Question: How to create a fill effect? I have an irregular closed shape created using:
'''
glBindFramebufferOES(GL_FRAMEBUFFER_OES, viewFramebuffer);
(.......)
glVertexPointer(2, GL_FLOAT, 0, vertexBuffer);
glDrawArrays(GL_POINTS, 0, vertexCount);
(.......)
glBindRenderbufferOES(GL_RENDERBUFFER_OES, viewRenderbuffer);
'''
Now I would like to have an "fill/paint bucket" effect like in photoshop. The background inside the shape is white (for example) and by clicking inside the shape I want to change the color to red or green.
Can somebody give me some hints, please.

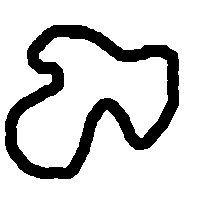
Answer: So you render a set of points and want OpenGL to "magically" fill the enclosed region. That's not possible. OpenGL doesn't realize that these points enclose some region. You don't even draw a line strip, it's just a set of points. Even a human has to put in a reasonable effort of thinking to see that the points "enclose" a region, let aside a computer, or just a simple interface for drawing points, lines and triangles onto the screen.
Instead of drawing points, just draw a polygon (use 'GL_POLYGON' or 'GL_TRIANGLE_FAN' instead of 'GL_POINTS'). But if the enclosed region is non-convex that won't work in all cases. What you always have to realize is, that OpenGL is nothing more than a drawing API. It just draws points, lines and triangles to screen. Yes, with fancy effects, but all in all it just draws simple primitives. It doesn't manage any underlying graphics scene or something. The moment a primitive (like a single point, line or triangle) has been drawn, OpenGL doesn't remember it anymore.
What you want to achieve (given you at least change the point set to a line loop that really encloses a region), is not to be achieved by simple means. In the simplest case you need some kind of <URL> way.